Question: I'm making a list view control shuttle with add/remove buttons
Something like a control similar to this VB (gross) image example I found:

but with only the add '>' and remove '<' buttons vertically aligned in the middle.
First I tried floating to accomplish the side by side 'ul's and buttons, but I couldn't take care of vertically positioning the buttons in the center of the container.
I looked into a <URL> using 'inline-block' with 'vertical-align: middle', which works if I applied it to all containers. However, I want the 'ul's aligned to the top.
'''
<div class="wrapper">
<div class="inblock vert-top">
<ul>
<li>item list view</li>
<li>...</li>
</ul>
</div>
<div class="inblock vert-middle">
<div>
<button>&gt;</button>
</div>
<div>
<button>&lt;</button>
</div>
</div>
<div class="inblock vert-top">
<ul>
<li>item list view</li>
<li>...</li>
</ul>
</div>
</div>
'''
'''
.wrapper {
vertical-align: middle;
}
.inblock {
display: inline-block;
/* IE 7 hack */
*zoom:1;
*display: inline;
}
.inblock.vert-top {
vertical-align: top;
}
.inblock.vert-middle {
vertical-align: middle;
}
'''
<URL>
Using '.inblock.vert-middle' does not work for the second 'ul', when it is applied, it sends the button container to the top. However, using '.inblock.vert-middle' for the second 'ul' displays how I want it, but it doesn't make sense.
How do I fix the CSS so it makes sense for the second 'ul', or how do I vertically align these buttons correctly?
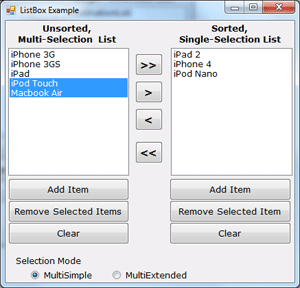
Answer: Maybe it's not the most elegant solution, but a table would do the job. 'vertical-align: middle' applied to 'display: table-cell' elements will cause the content to center vertically.